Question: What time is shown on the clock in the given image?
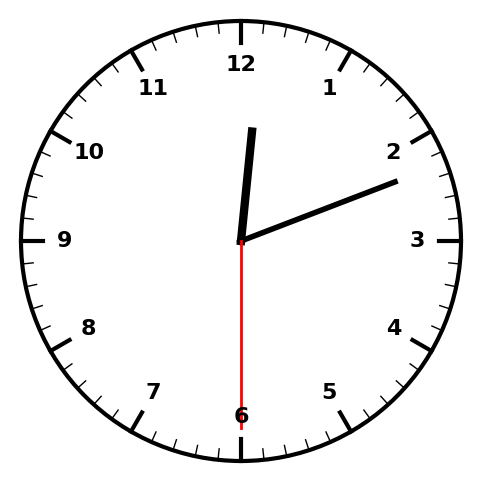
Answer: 12:11:30